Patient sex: M
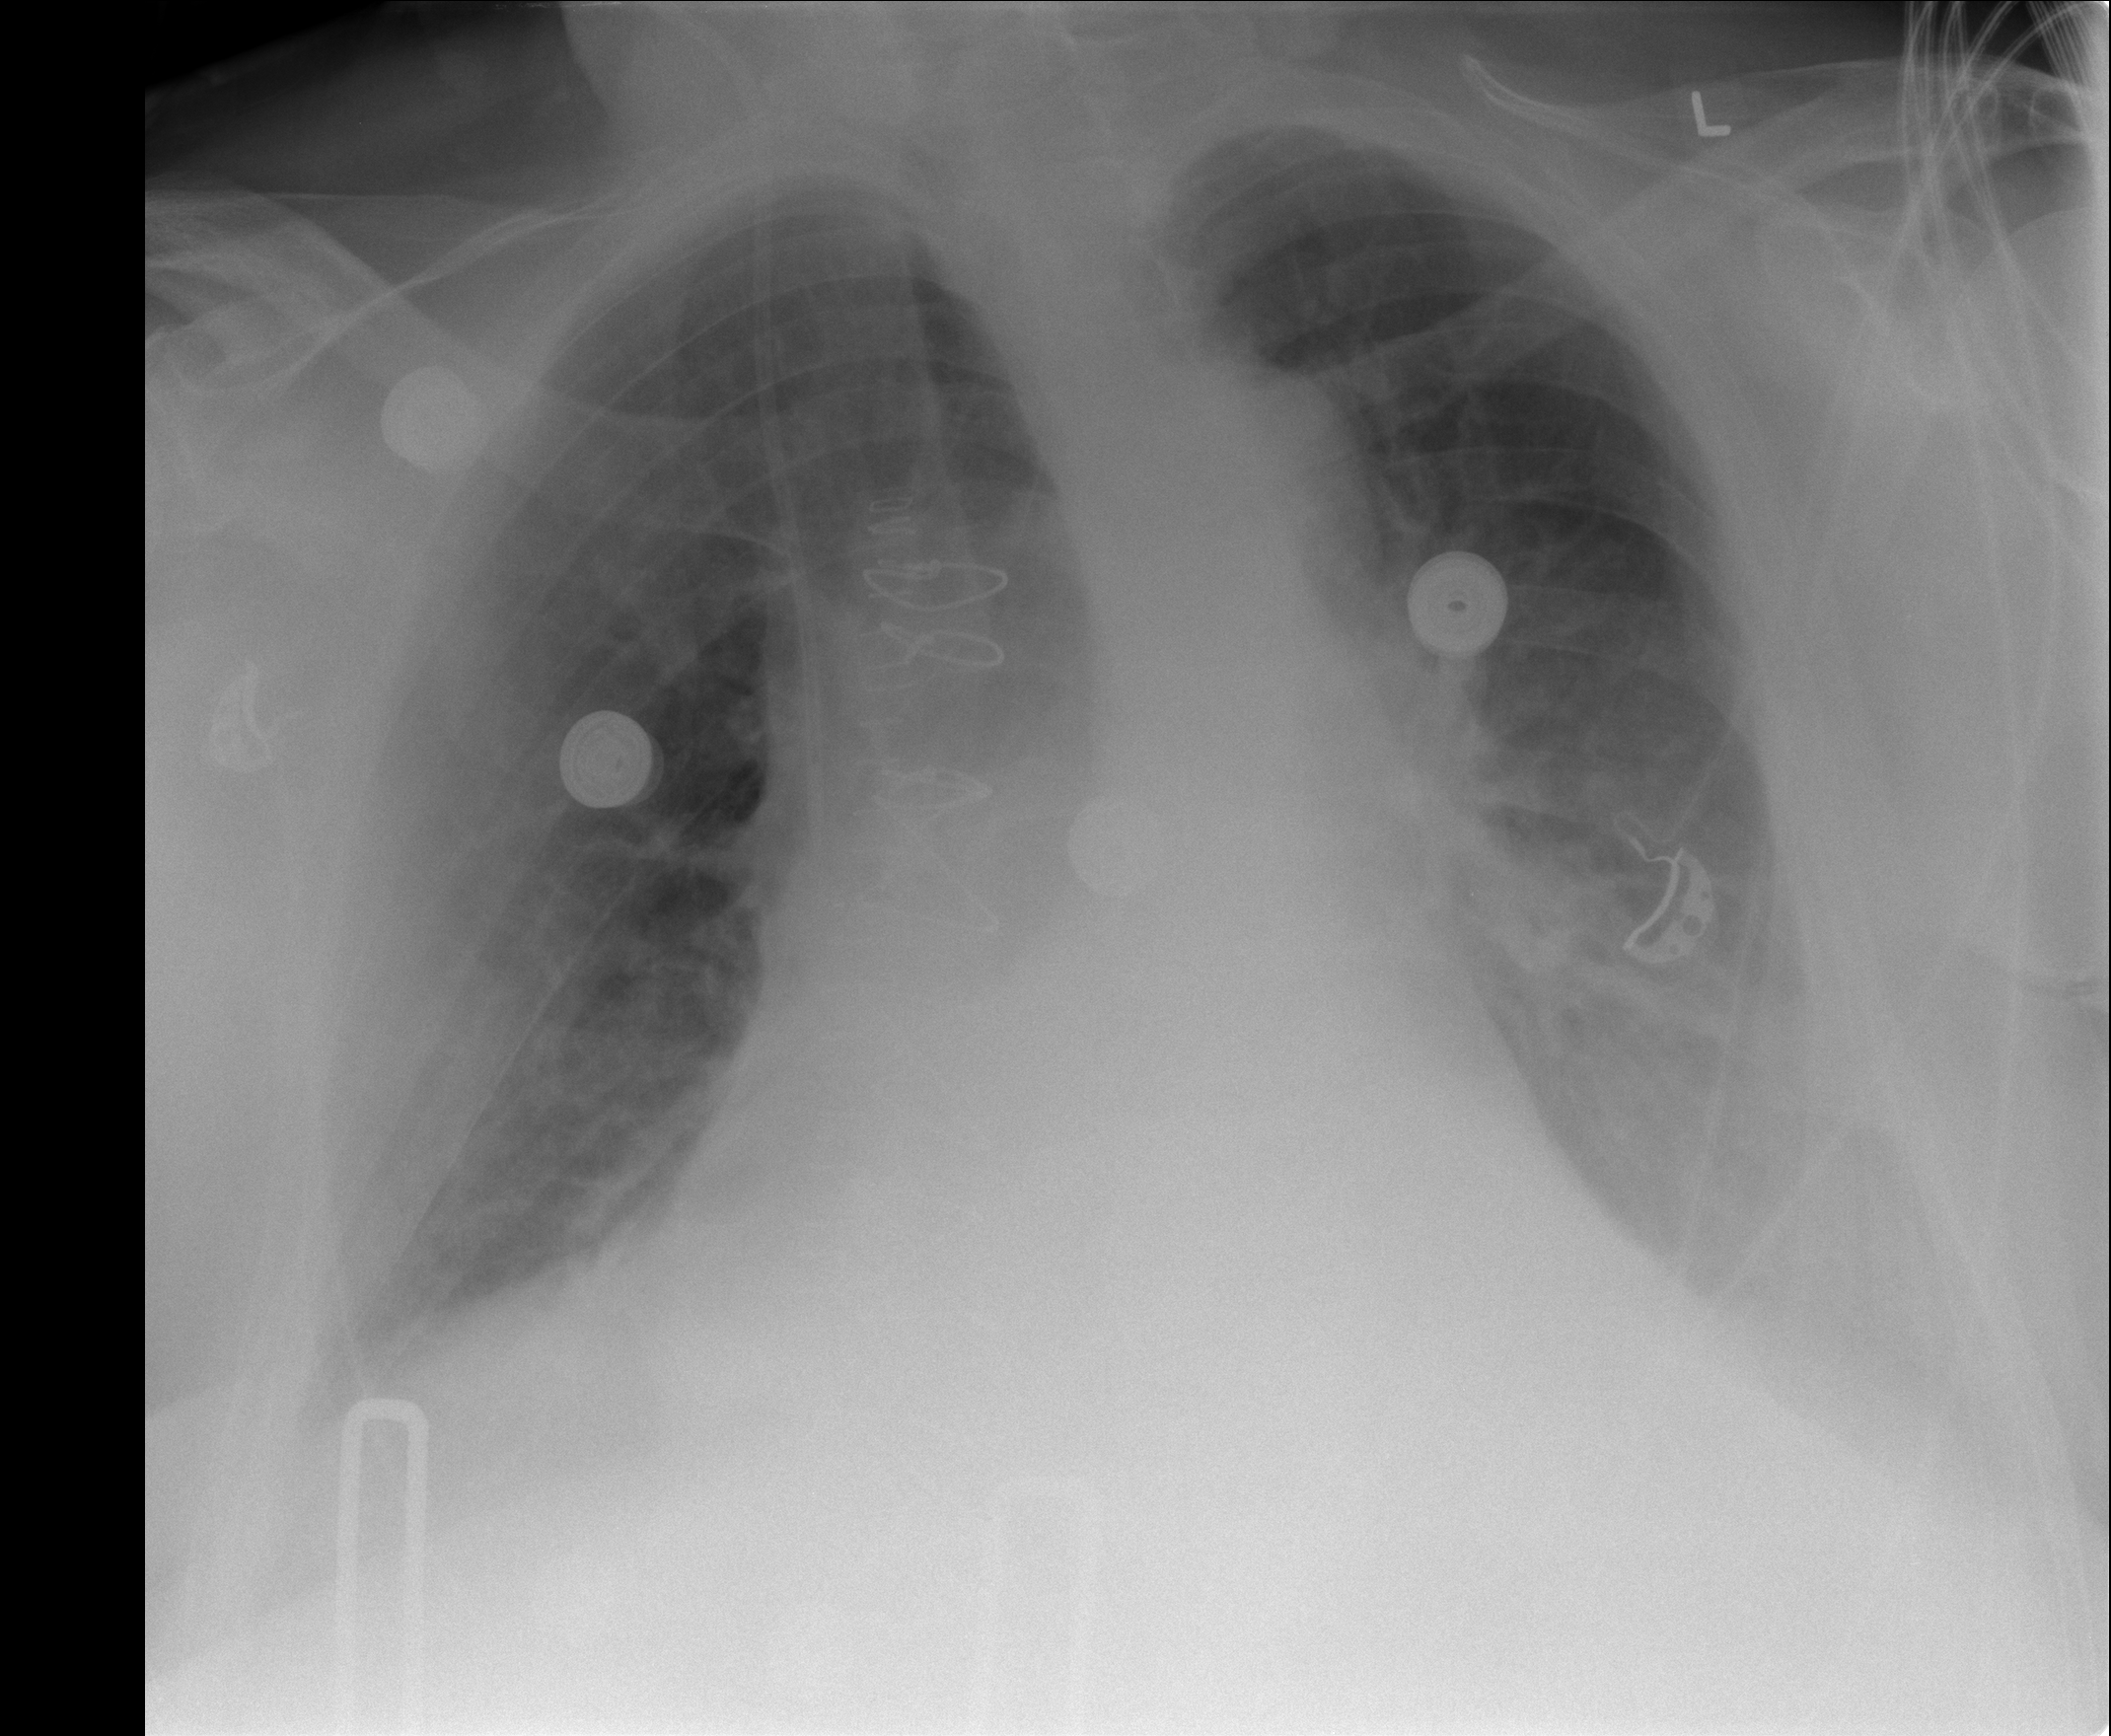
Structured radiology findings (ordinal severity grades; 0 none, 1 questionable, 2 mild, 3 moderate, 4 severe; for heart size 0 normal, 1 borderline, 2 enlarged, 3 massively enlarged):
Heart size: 2
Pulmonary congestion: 2
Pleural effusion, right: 2
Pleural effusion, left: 2
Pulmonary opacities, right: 0
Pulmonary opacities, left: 0
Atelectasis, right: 2
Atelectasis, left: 2